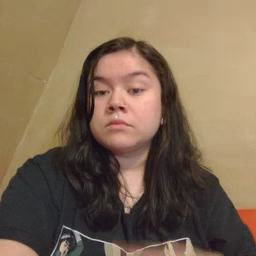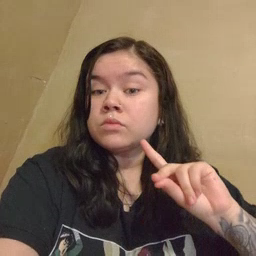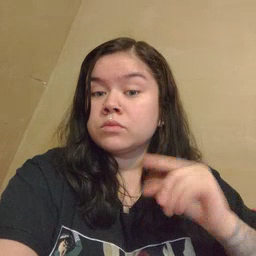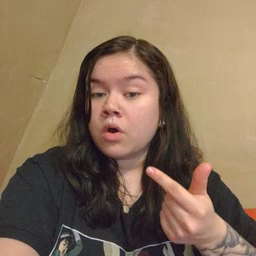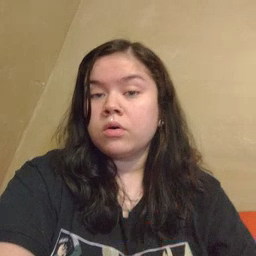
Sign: dog